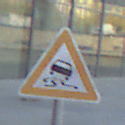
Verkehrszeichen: SchleuderOderRutschgefahr
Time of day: SunriseSunset
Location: Outdoor (Urban)
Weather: PartlyCloudy
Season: NotSpecified
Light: Natural